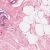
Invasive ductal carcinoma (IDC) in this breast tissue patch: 0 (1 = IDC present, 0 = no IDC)